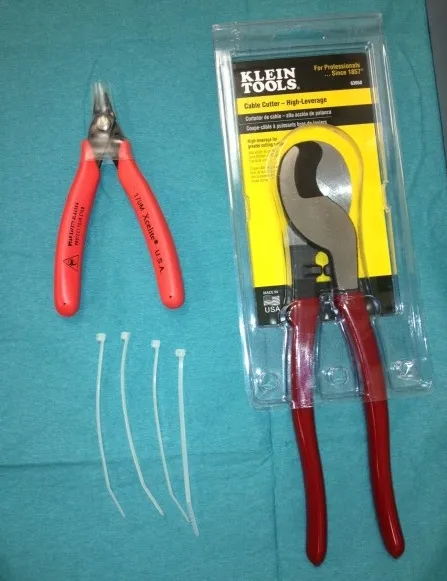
Set of tools: Xcelite 170 M general purpose shear cutter (Apex tool group, Sparks, MD, USA), high leverage cable cutter (Klein Tools, Lincolnshire, IL, USA), cable ties.
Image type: medical_photograph (other_medical_photograph)